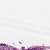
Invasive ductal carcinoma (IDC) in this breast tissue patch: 1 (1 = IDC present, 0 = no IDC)